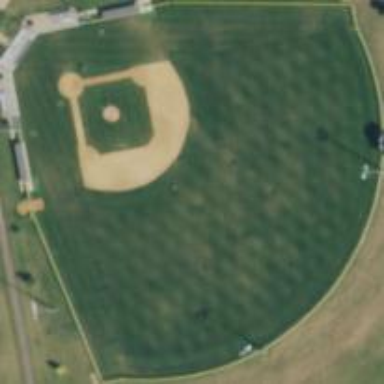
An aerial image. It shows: Baseball pitch for leisure land activities.